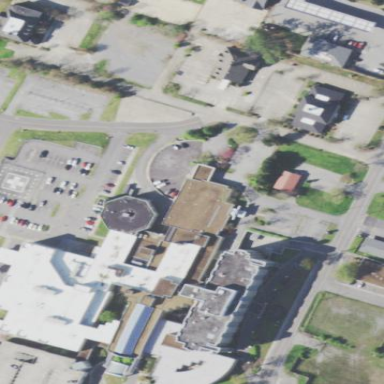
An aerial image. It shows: Hospital building.